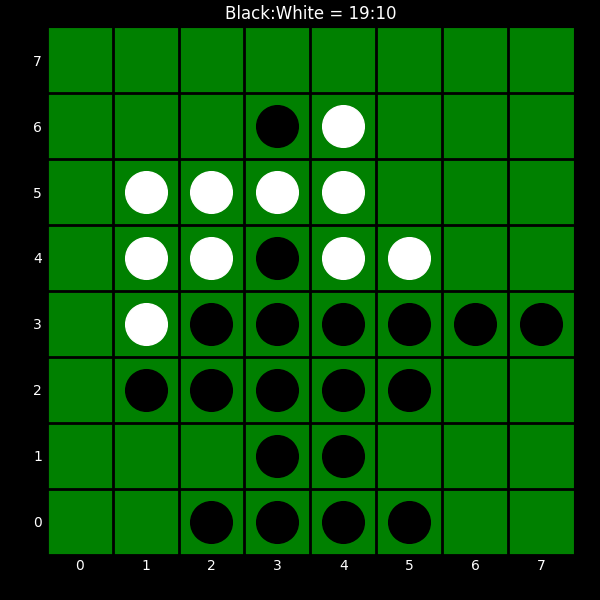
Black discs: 19
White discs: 10